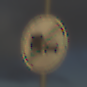
Verkehrszeichen: EndeUeberholverbotKraftfahrzeuge
Umgebung: Outdoor, Nature
Tageszeit: SunriseSunset
Wetter: PartlyCloudy
Licht: Natural
Jahreszeit: NotSpecified
Kontrast: HighContrast